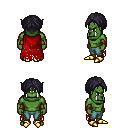
a pixel art fantasy rpg character, male body template, orc, green skin, red tattered cape, teal pants, raven parted hairstyle, leather bracers, gold boots, four views (front, back, left, right), 2x2 character sprite sheet, small pixel art, hard edges, no anti-aliasing